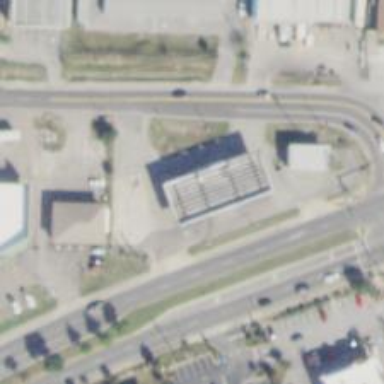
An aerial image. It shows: Convenience shop.